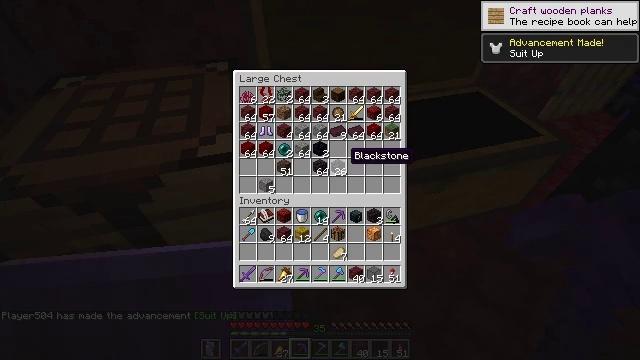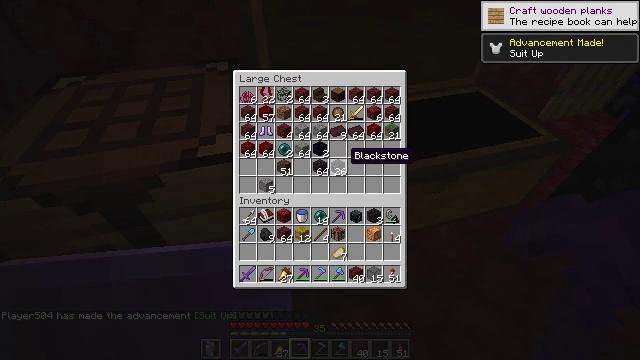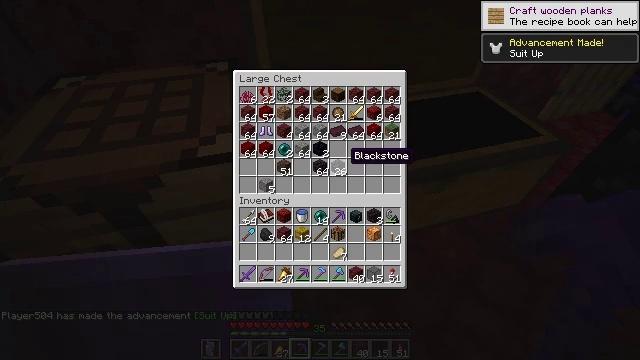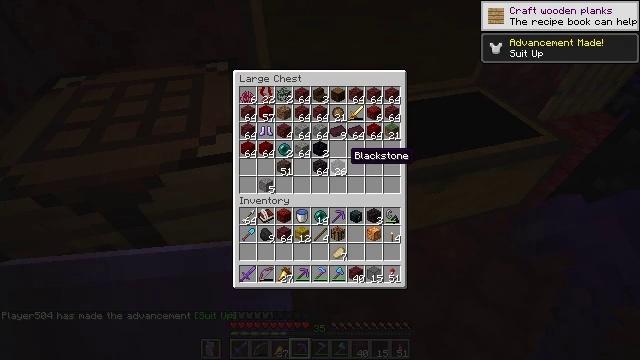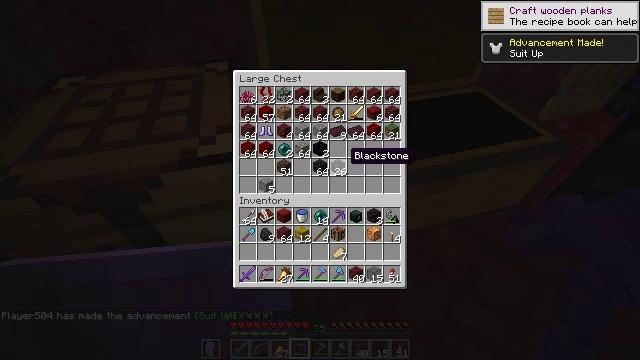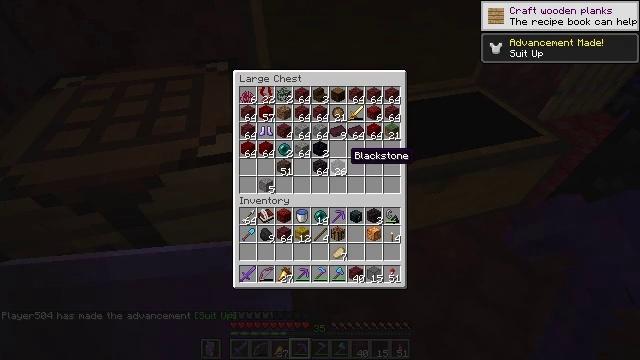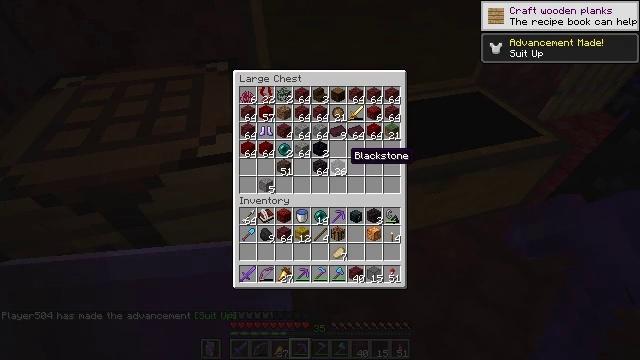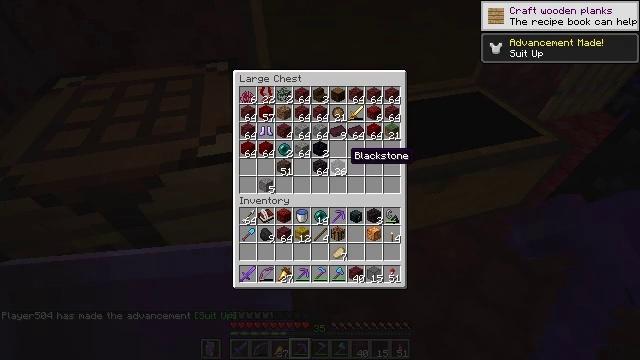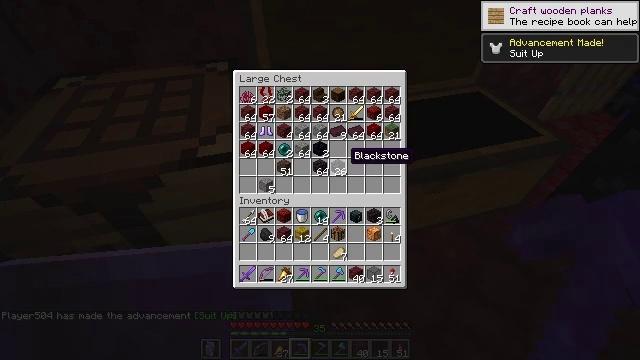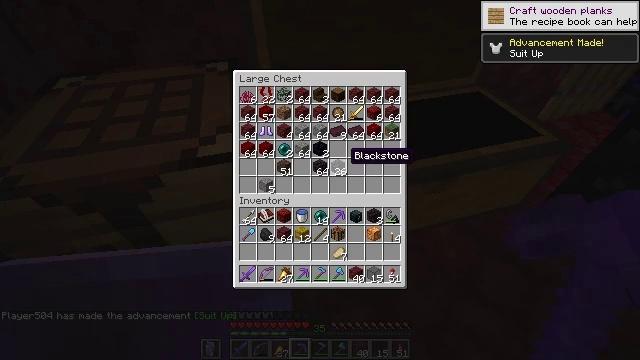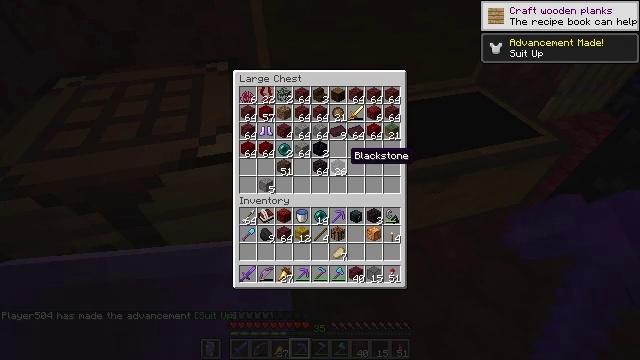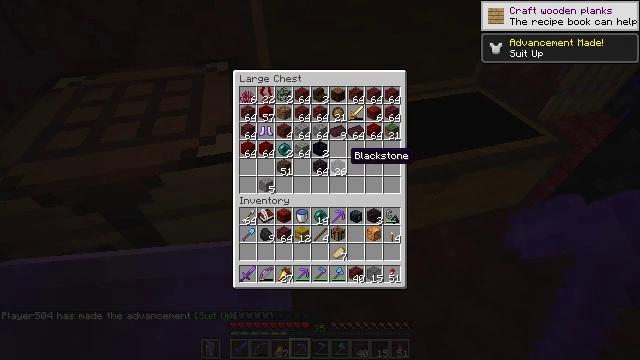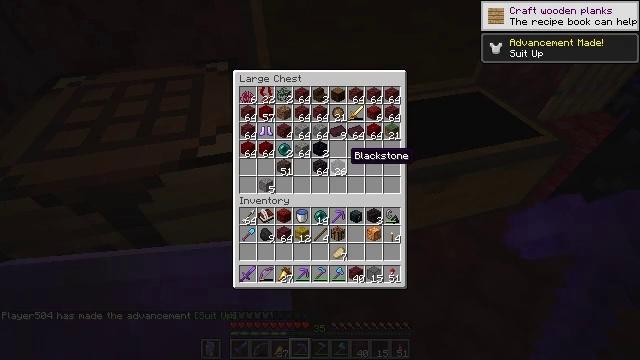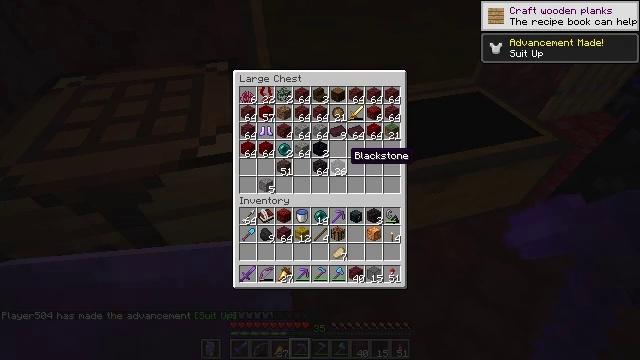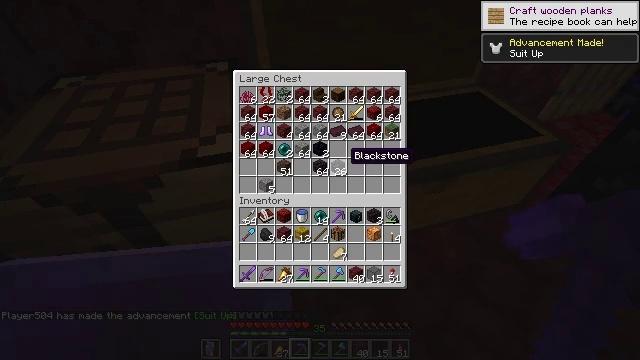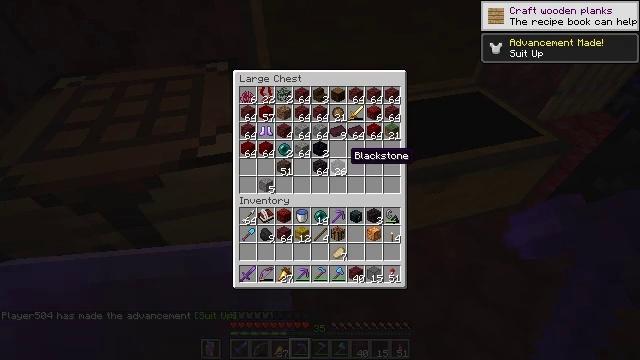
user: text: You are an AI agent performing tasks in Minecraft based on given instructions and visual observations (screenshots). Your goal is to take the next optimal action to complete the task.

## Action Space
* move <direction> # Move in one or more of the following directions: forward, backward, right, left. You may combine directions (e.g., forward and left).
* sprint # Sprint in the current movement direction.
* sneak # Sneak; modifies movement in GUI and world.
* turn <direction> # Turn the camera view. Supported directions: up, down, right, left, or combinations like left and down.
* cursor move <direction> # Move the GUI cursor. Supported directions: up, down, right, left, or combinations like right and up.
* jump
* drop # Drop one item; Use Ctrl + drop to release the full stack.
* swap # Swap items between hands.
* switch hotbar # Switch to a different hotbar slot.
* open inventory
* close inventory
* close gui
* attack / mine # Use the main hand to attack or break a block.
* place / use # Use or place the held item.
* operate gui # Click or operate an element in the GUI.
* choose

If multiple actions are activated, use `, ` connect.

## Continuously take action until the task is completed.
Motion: motion action
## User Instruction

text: Attack the nether wart block to break it.
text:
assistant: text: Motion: no_op
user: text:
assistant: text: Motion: no_op
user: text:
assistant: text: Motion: no_op
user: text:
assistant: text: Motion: no_op
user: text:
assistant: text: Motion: no_op
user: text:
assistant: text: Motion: no_op
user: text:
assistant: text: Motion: no_op
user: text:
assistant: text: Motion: no_op
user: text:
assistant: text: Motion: no_op
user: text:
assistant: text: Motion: no_op
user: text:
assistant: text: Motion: no_op
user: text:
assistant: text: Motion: no_op
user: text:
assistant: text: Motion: no_op
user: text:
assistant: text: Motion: no_op
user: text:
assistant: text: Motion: no_op
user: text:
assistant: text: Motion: no_op
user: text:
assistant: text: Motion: no_op
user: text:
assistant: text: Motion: no_op
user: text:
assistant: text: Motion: no_op
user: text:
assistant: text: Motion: no_op
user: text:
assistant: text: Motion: no_op
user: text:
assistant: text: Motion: no_op
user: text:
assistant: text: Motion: no_op
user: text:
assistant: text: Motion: no_op
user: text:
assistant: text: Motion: no_op
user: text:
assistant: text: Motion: no_op
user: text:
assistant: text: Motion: no_op
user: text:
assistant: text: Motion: no_op
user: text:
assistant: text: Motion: no_op
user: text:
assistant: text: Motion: no_op